Question:
Hi guys, trying to do a lab here, but I am unable to understand as to how you can show the nodes in the graph (left), in a three by three matrix (G, right). I'm not looking at how to print a matrix in java.
It says:
> Here, the edge between each node i and j is represented by a number
that indicates the edge weight. In the diagram, the edge between node
1 and 3 can be seen at row 1, column 3 and has value 2.
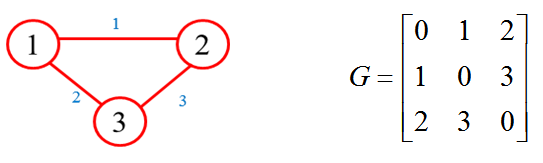
Answer: Each node is given an index (starting at 0). In this case, Node 1 has index 0, Node 2 has index 1, and Node 3 has index 2. To find the weight between a Node with index 'i', and a Node with index 'j', look at 'G[i][j]'.
For example, to find the weight between Node 1 and Node 3, you look at the matrix entry 'G[0][2]', which is 2.
Because it is an undirected graph, it doesn't matter which node is the start and which is the end, so the top half of the matrix is the same as the bottom half.